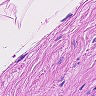
Metastatic tissue present: no